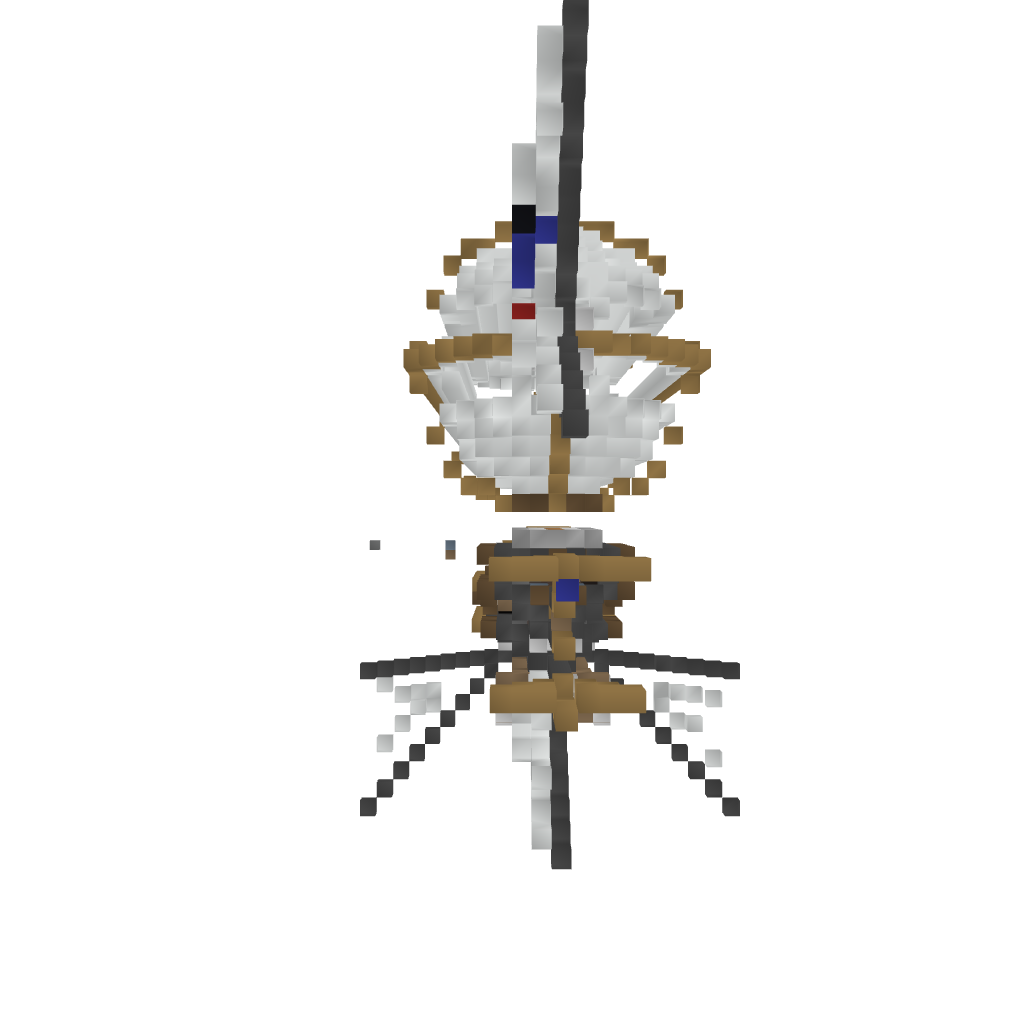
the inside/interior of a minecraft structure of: epic airship